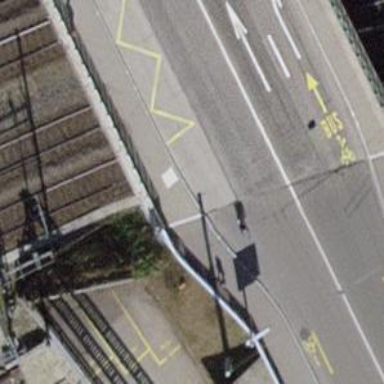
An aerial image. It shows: Bridge with platform for public transport. The platform has shelter.